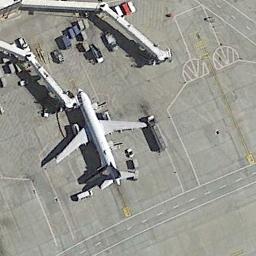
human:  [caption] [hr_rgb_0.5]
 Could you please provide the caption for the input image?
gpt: An airplane was on the airport and there are many containers around the airplane .

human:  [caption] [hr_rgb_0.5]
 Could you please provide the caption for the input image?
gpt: An airplane and many cars were parked next to the terminal .

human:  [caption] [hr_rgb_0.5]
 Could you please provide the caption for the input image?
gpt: Here is one white planes and some white landmarks .

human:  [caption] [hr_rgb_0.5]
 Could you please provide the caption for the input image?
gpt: An airplane in a parking lot with many cars .

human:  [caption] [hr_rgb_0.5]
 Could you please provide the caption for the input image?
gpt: A plane parked next to a boarding bridge and some facilities in front of it .